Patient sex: M
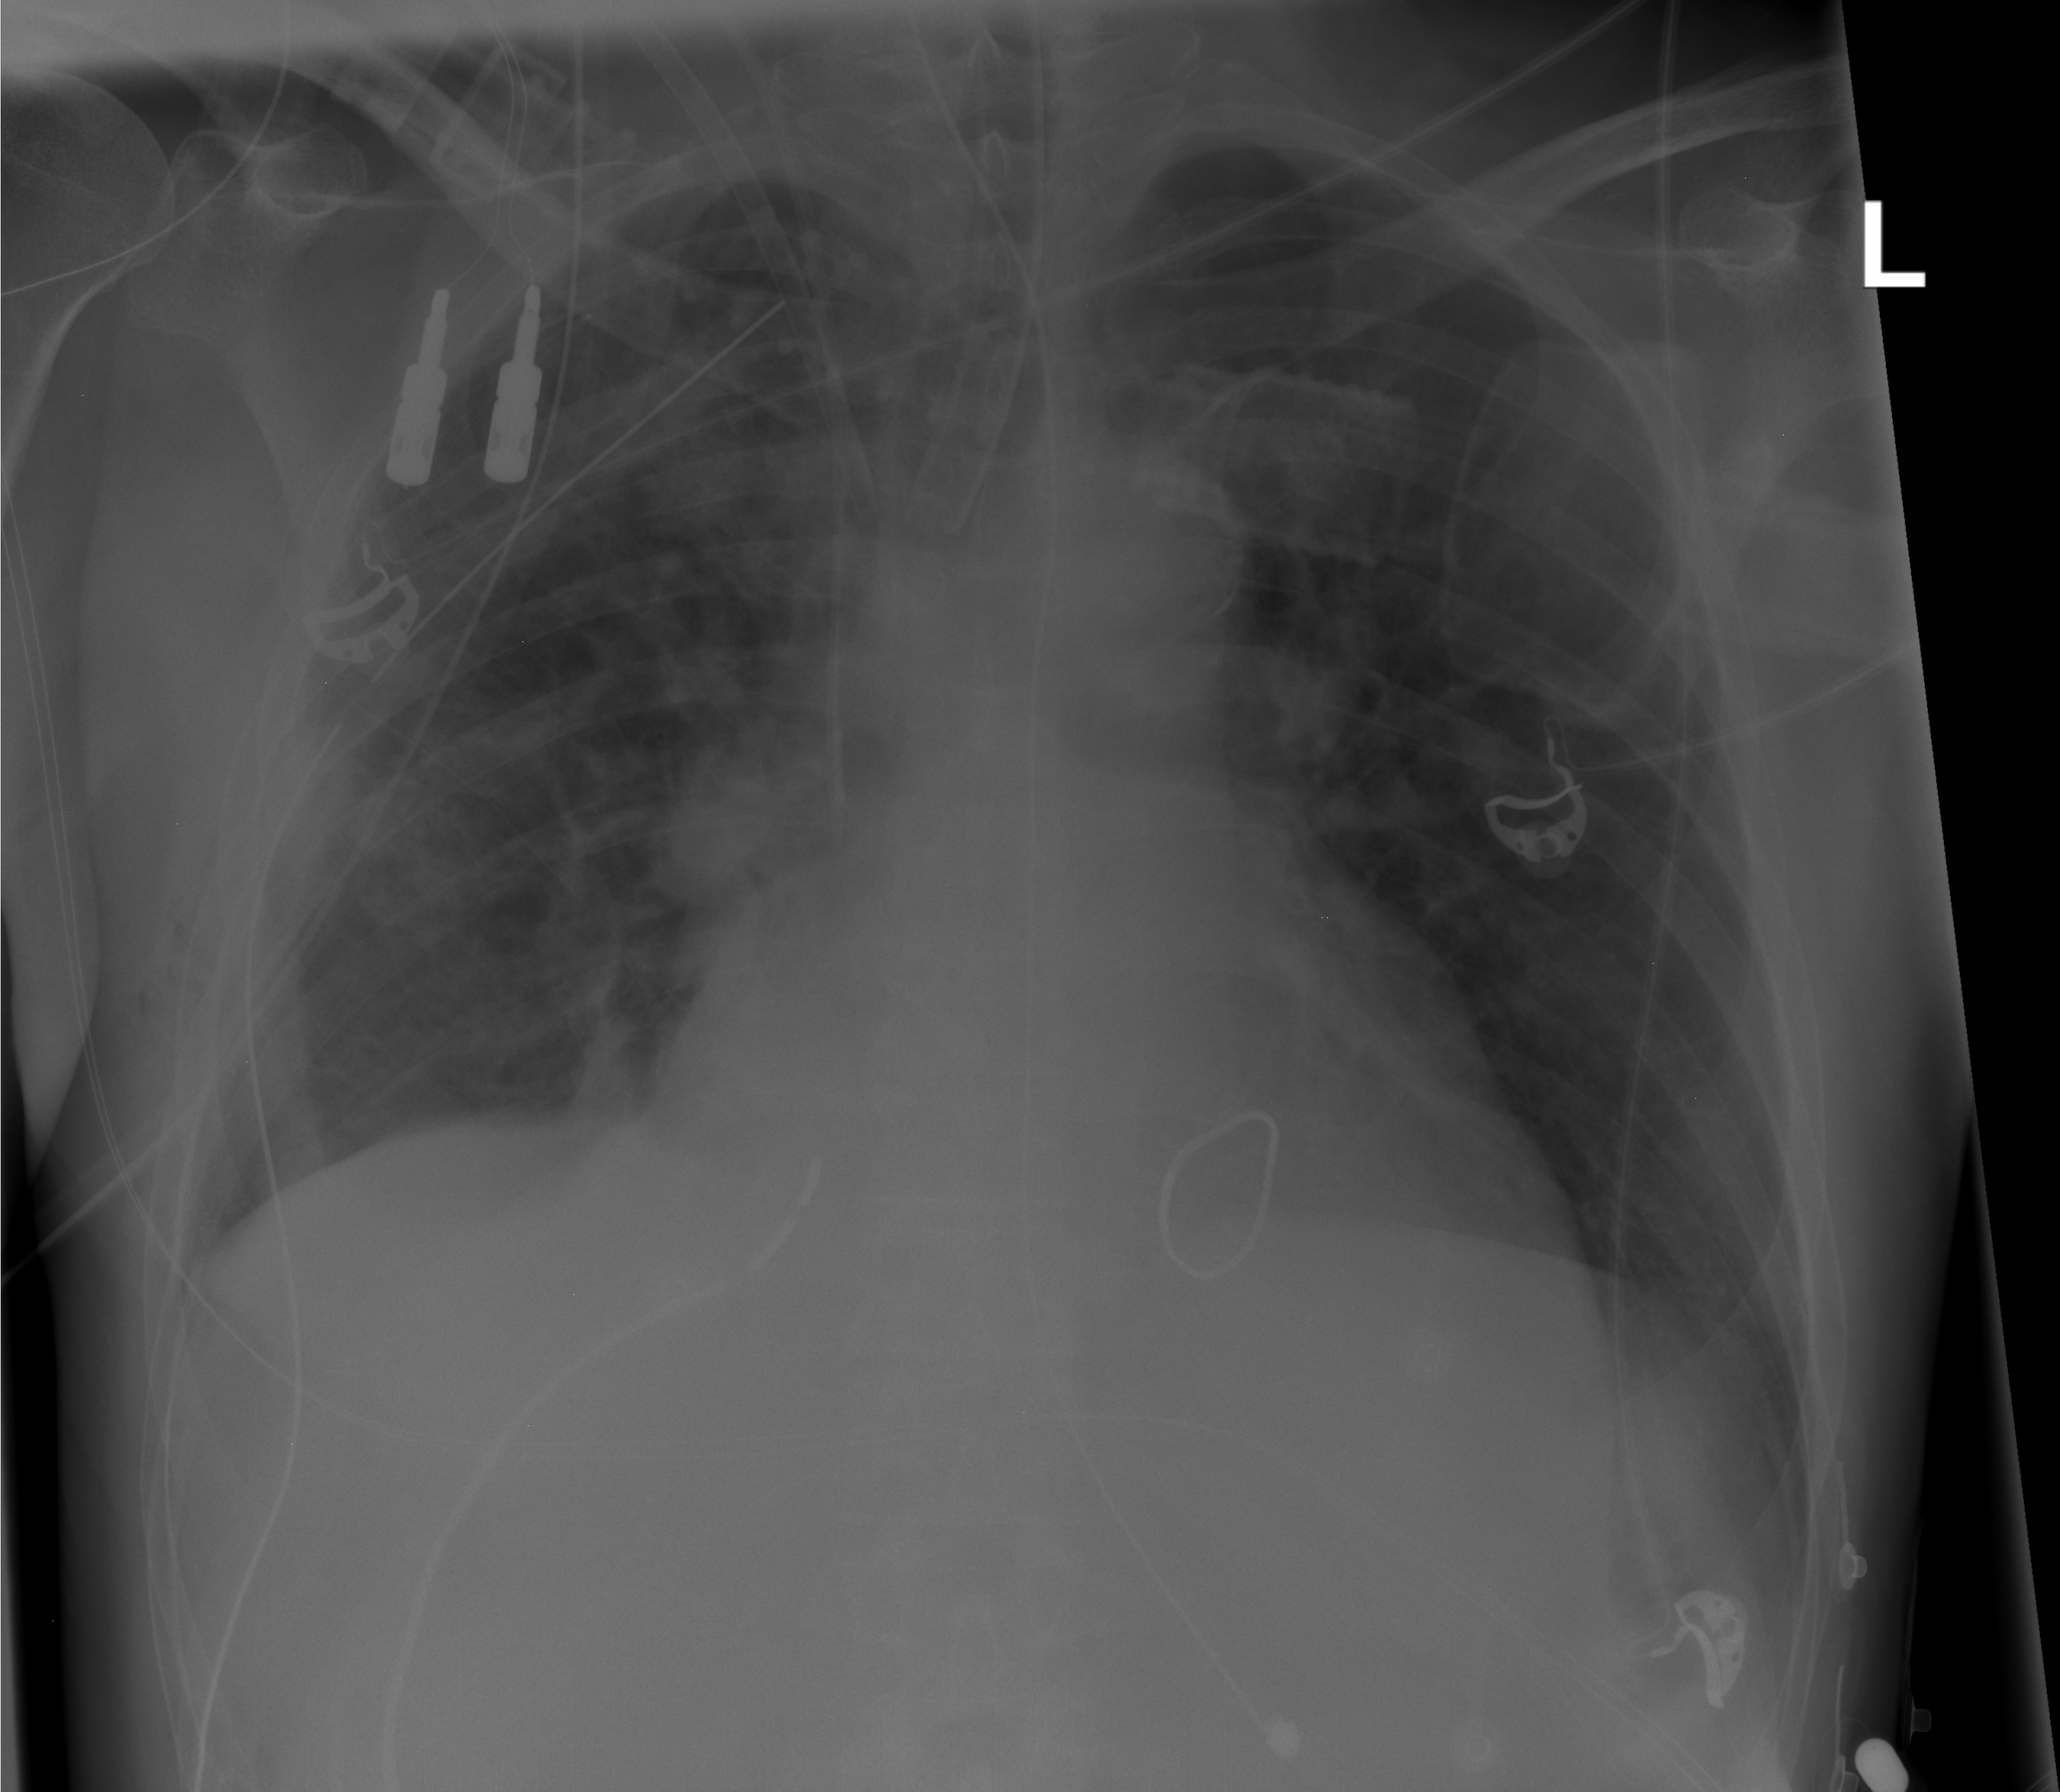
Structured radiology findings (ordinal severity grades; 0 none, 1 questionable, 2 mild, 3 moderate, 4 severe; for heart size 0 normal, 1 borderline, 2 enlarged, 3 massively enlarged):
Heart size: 2
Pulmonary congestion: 2
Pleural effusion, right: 0
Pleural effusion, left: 2
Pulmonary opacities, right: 0
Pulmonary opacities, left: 0
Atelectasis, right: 0
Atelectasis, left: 0